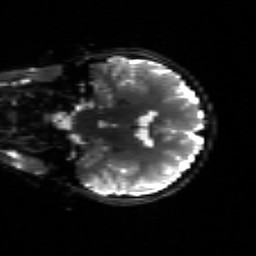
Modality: sbref
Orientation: coronal
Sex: female
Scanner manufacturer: siemens
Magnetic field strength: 3 T
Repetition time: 5 s
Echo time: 0.071 s